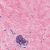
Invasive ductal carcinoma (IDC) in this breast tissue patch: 0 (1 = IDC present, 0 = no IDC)